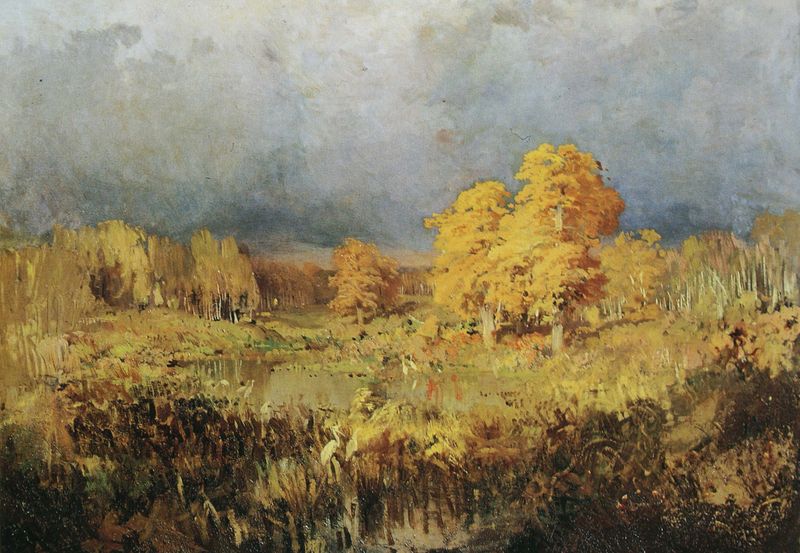
Titel: Der Sumpf im Wald. Der Herbst.
Künstler: Fedor Aleksandrowitsch Wassiljew
Standort: St. Petersburg
Institution: Russisches Museum
Schlagwörter: baum, blau, blätter, dunkel, gemälde, gewitter, himmel, laub, schatten, wasser, wolken, bäume, fluss, gelb, grob, grün, impressionismus, landschaft, ocker, see, teich, ufer, äste, ausschnitt, braun, bunt, grau, hell, licht, nase, schwarz, stroh, gras, rasen, weg, wiese, wolke, beige, bach, birken, gräser, natur, schilf, spiegelung, stamm, weide, busch, gebüsch, gewässer, pastos, sonne, sträucher, hochwasser, gold, pflanzen, wald, weiher, ornage, ruhig, sommer, ruhe, düster, herbst, idylle, stille, böschung, sturm, stämme, turner, unwetter, wetter, wild, detail, gris, jaune, marron, stimmung, still, striche, leuchten, regen, weiden, heide, gewitterwolken, wasserpflanzen, wälder, lichtung, bedrohlich, reiher, sumpf, moor, tümpel, laubwald, dickicht, grad, gesträuch, whistler, lumière, arbre, ciel, paysage, lichtz, farbkontrast, ried, impressionnisme, goldocker, moorlandschaft, sauvage, störche, lake, pissarro, sumpflandschaft, supf, schlif